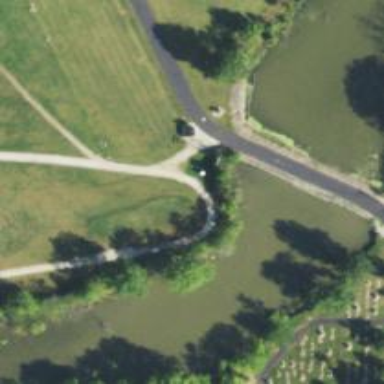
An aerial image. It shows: Pathway for golfing.